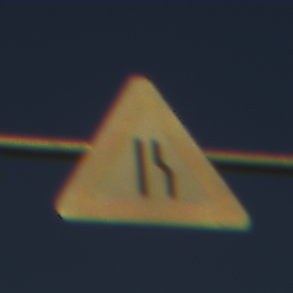
Verkehrszeichen: EinseitigVerengteFahrbahnRechts
Umgebung: Outdoor, Nature
Tageszeit: SunriseSunset
Wetter: Clear
Licht: Natural
Jahreszeit: NotSpecified
Kontrast: HighContrast